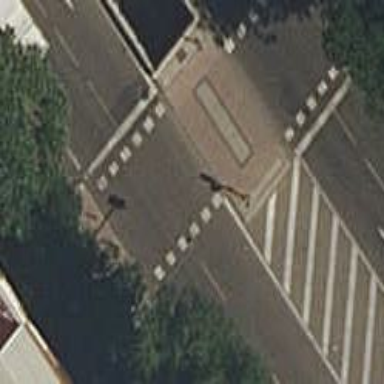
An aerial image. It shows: Road with traffic signals at the crossing.